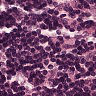
Metastatic tissue present: no